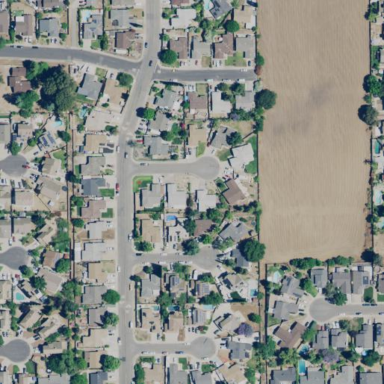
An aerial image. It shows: Residential area composed of single-family homes.